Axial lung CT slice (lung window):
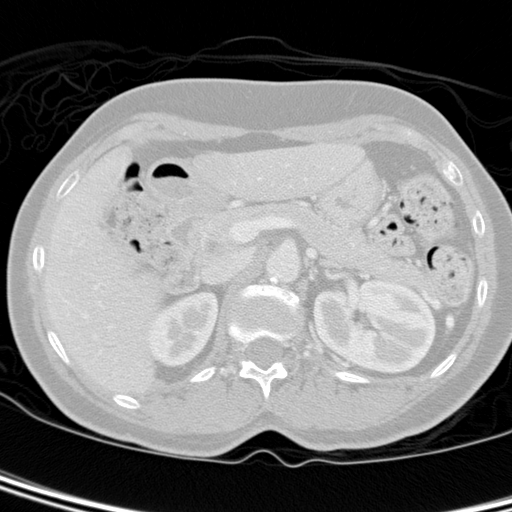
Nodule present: no